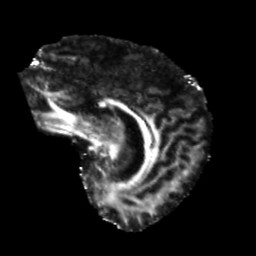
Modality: FA
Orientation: sagittal
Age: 43
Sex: male
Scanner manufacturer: siemens
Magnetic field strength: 3 T
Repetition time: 5.25 s
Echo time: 0.08 s